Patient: sex M, age 71
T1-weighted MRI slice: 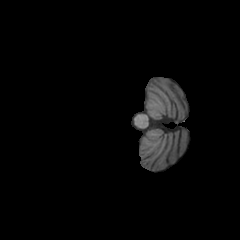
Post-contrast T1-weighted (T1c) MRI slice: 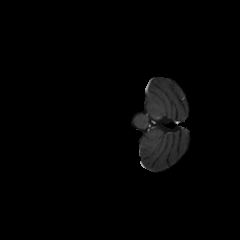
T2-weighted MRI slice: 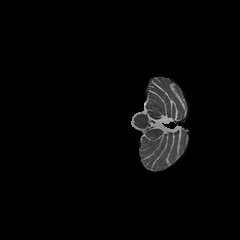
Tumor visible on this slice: no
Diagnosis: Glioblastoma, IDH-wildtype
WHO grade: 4